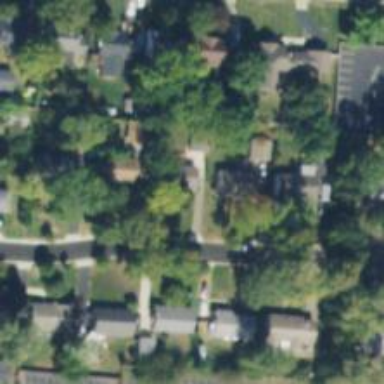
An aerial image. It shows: Residential driveway serving as service road.